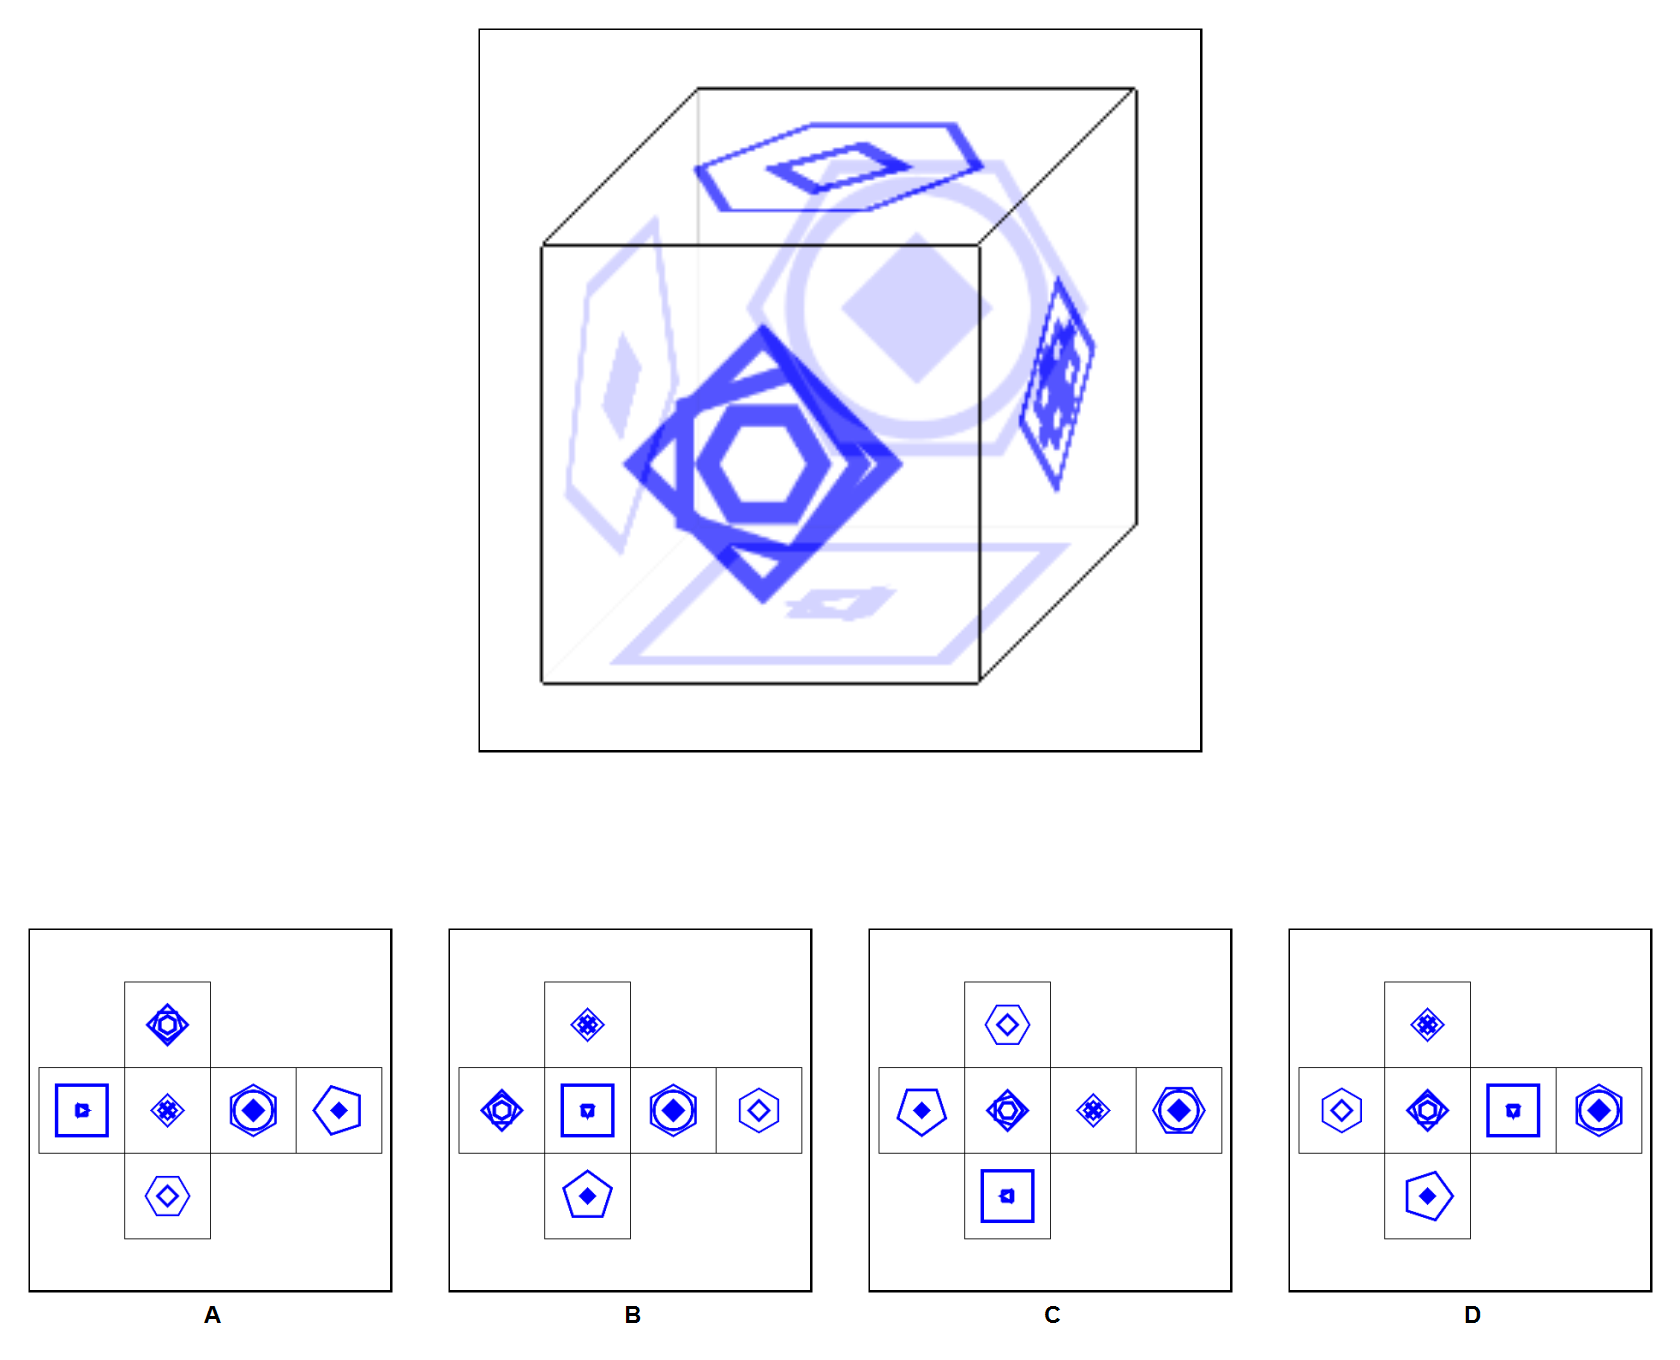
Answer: A